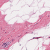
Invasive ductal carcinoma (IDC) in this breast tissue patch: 0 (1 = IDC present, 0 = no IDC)